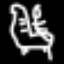
Label: chair